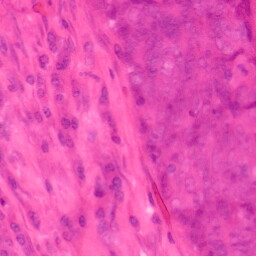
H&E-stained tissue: Colon